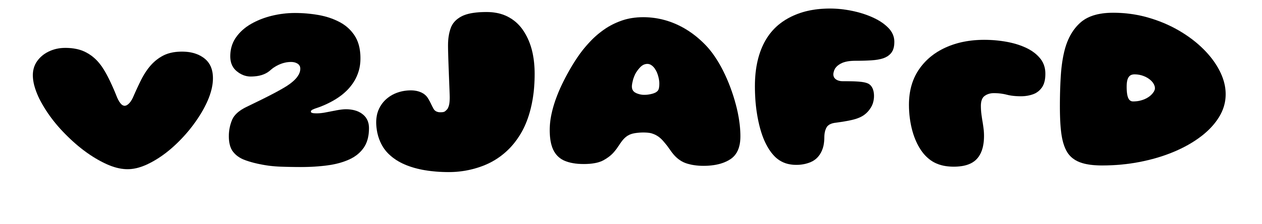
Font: Gluten_Black